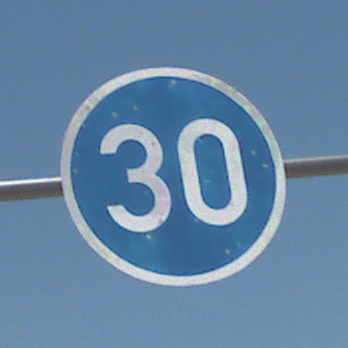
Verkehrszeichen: VorgeschriebeneMindestgeschwindigkeit
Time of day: Midday
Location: Outdoor (Nature)
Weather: Clear
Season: NotSpecified
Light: Natural